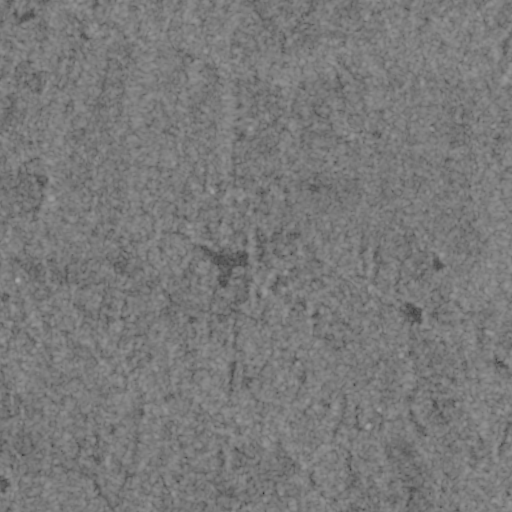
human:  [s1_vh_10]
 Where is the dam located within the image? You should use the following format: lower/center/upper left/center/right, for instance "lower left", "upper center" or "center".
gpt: The dam is located in the center right of the image.
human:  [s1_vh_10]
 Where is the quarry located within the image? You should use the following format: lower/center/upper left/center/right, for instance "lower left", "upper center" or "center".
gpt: There is no quarry in the image.

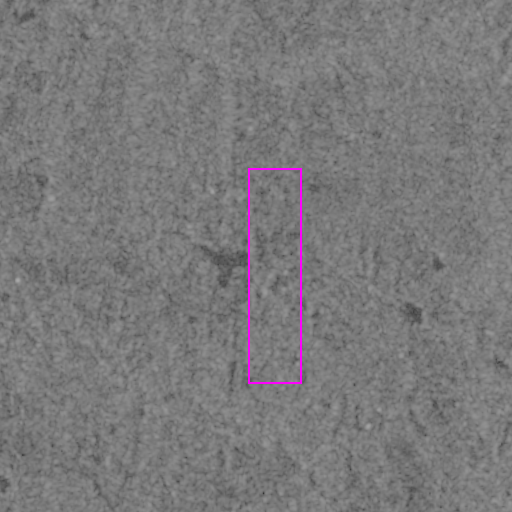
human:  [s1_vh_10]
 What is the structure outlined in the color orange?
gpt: There is no orange outline.
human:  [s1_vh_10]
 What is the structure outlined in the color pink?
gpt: There is no structure outlined in pink.